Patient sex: M
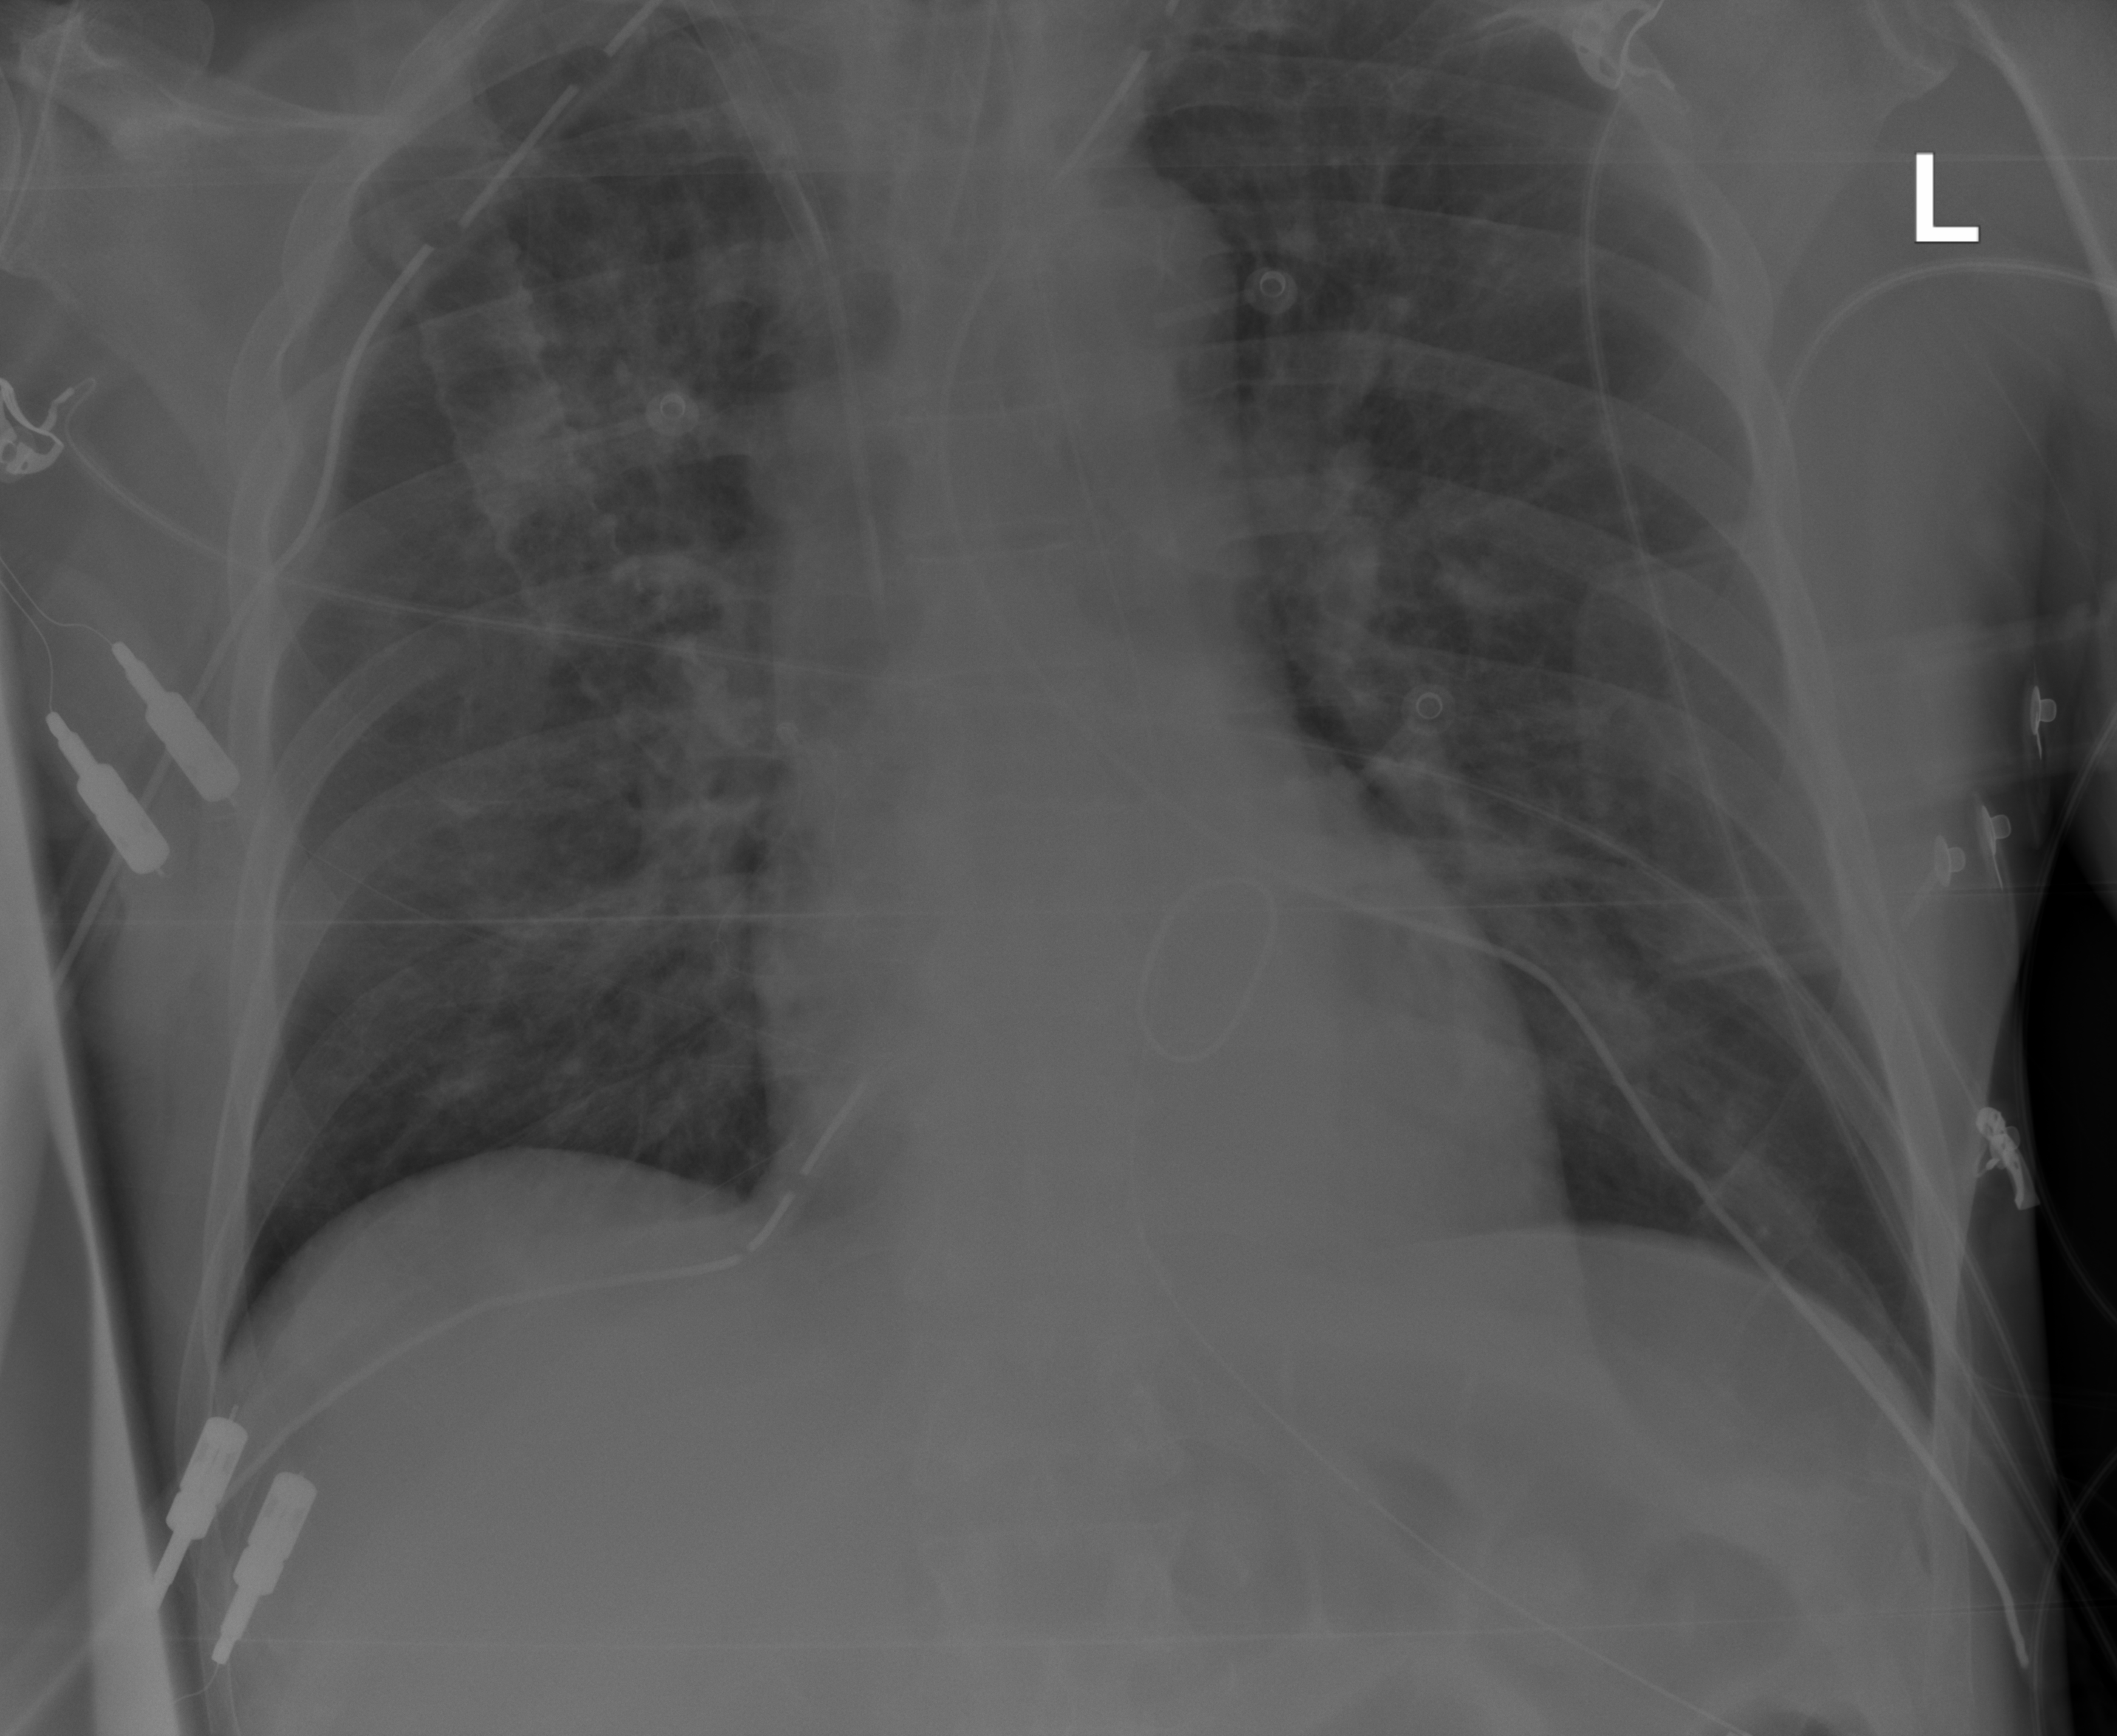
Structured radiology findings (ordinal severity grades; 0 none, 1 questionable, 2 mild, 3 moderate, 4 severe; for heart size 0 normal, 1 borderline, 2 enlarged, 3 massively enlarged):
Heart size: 1
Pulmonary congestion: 2
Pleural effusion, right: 0
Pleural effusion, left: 0
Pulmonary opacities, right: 2
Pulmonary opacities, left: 2
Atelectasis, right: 0
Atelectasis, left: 0